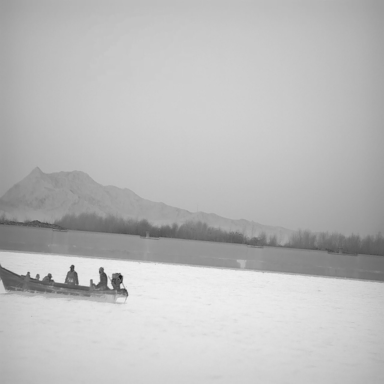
There is a bulk_carrier in the infrared image.